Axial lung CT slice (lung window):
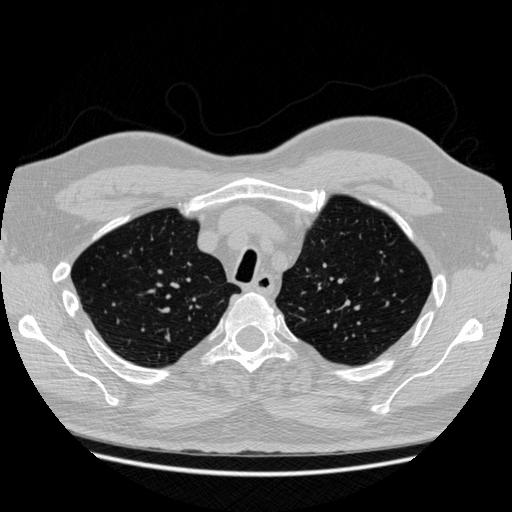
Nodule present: no